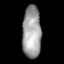
Tissue: lung
Cell type: Fibroblasts
Senescence score: 0.5657
Nuclear area (px): 955
Mean DAPI intensity: 160.653